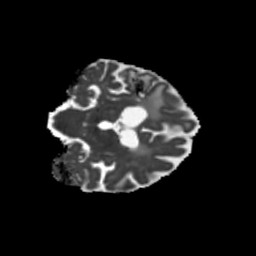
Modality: MD
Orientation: coronal
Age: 79
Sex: female
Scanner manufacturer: siemens
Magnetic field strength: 3 T
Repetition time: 5.25 s
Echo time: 0.08 s